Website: home-depot
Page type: delivery-shipping
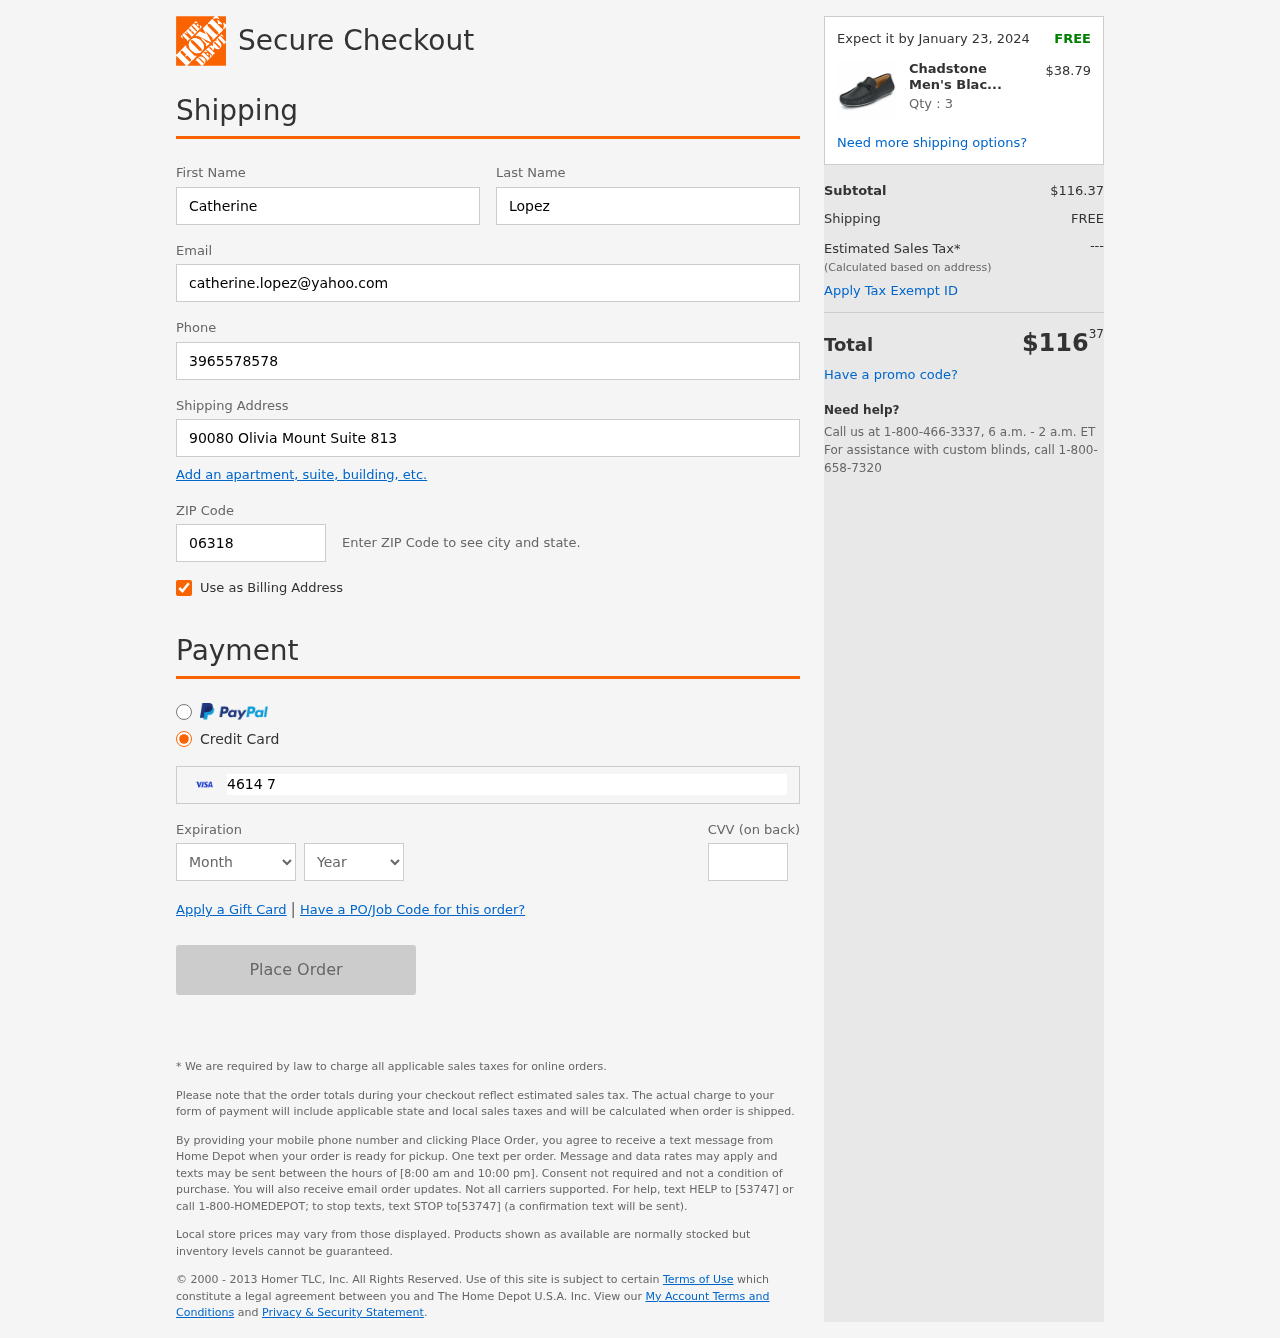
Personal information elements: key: PII_CARD_CVV
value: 823
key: PII_CARD_EXPIRY_MONTH
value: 07
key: PII_CARD_EXPIRY_YEAR
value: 29
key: PII_CARD_NUMBER
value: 4614 7417 0707 9975
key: PII_EMAIL
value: catherine.lopez@yahoo.com
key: PII_FIRSTNAME
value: Catherine
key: PII_LASTNAME
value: Lopez
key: PII_PHONE
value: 3965578578
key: PII_POSTCODE
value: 06318
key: PII_STREET
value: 90080 Olivia Mount Suite 813
Product elements: key: PRODUCT1_NAME
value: Chadstone Men's Black Loafers-10 UK (44 EU) (CH 110)
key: PRODUCT1_PRICE
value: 38.79
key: PRODUCT1_QUANTITY
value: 3
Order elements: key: ORDER_DELIVERY_DATE
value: Expect it by January 23, 2024
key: ORDER_SUBTOTAL
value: $116.37
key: ORDER_SHIPPING_COST
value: FREE
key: ORDER_TOTAL
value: $11637